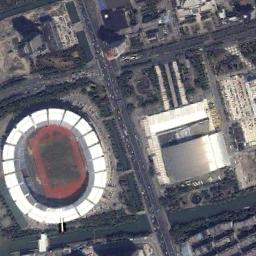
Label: stadium